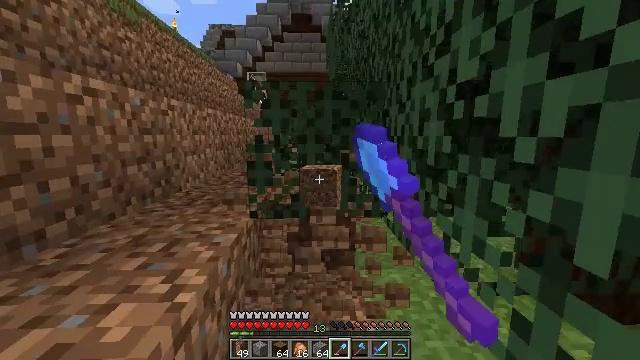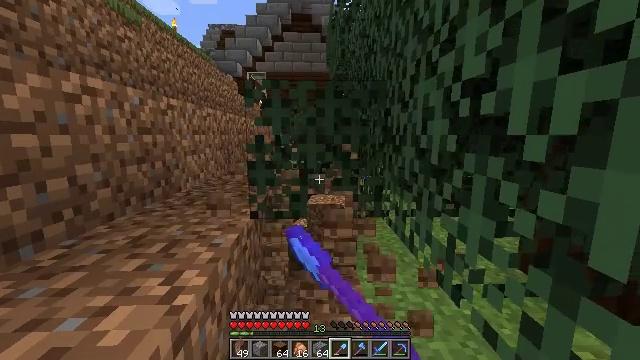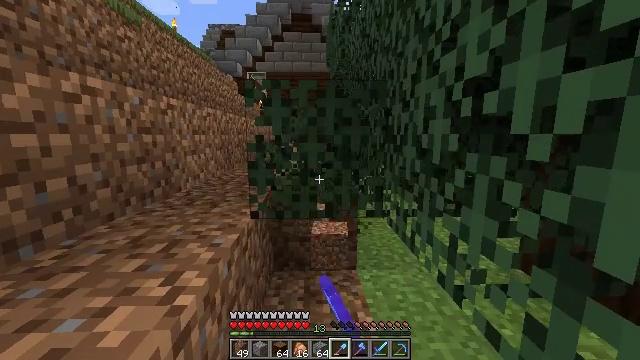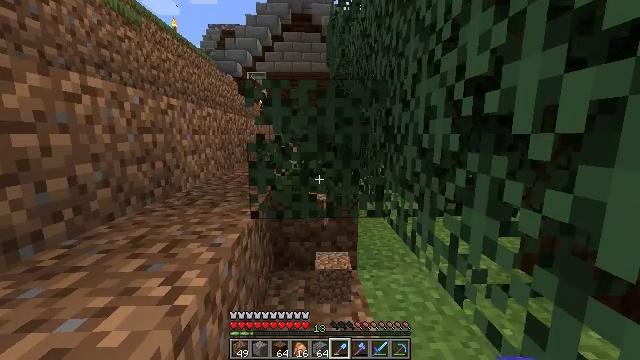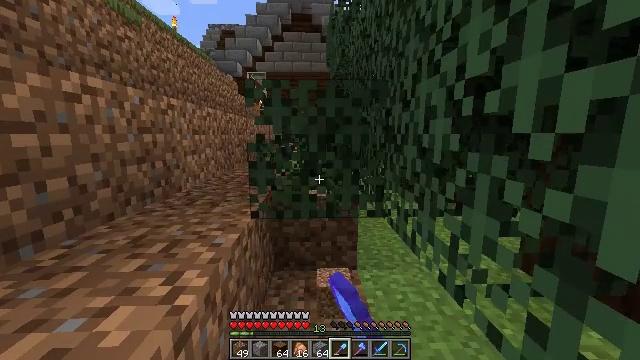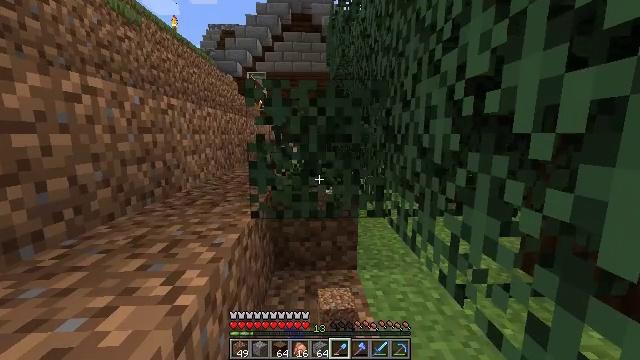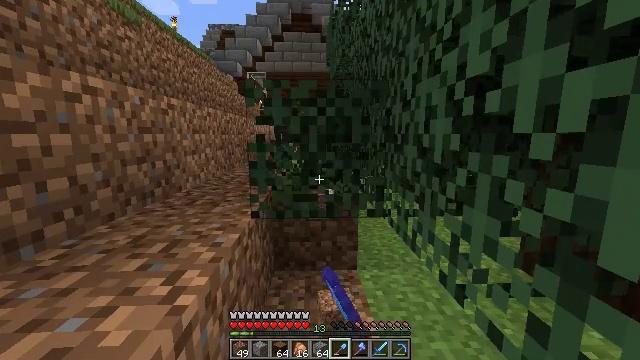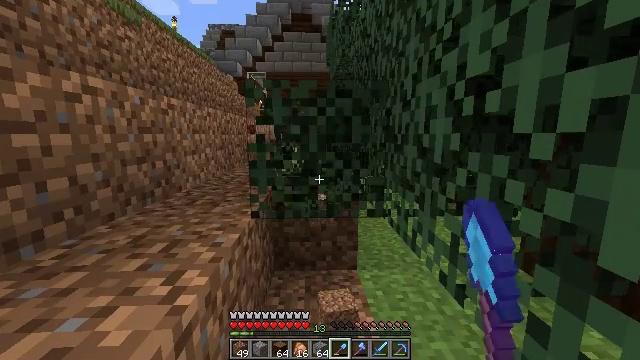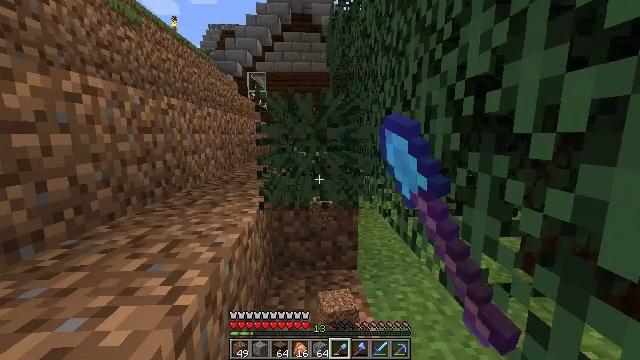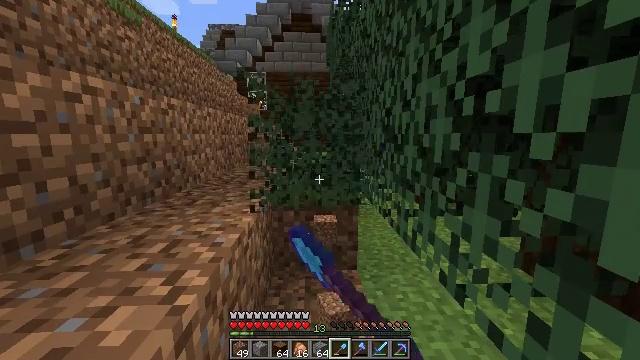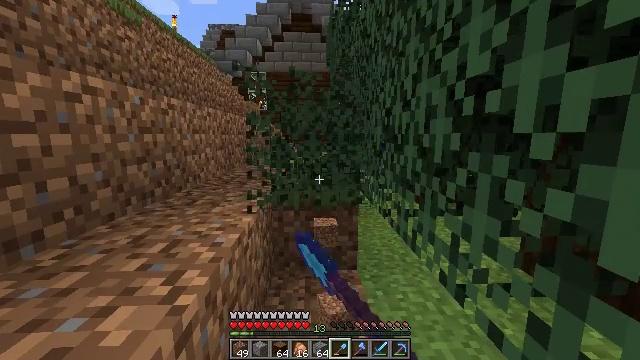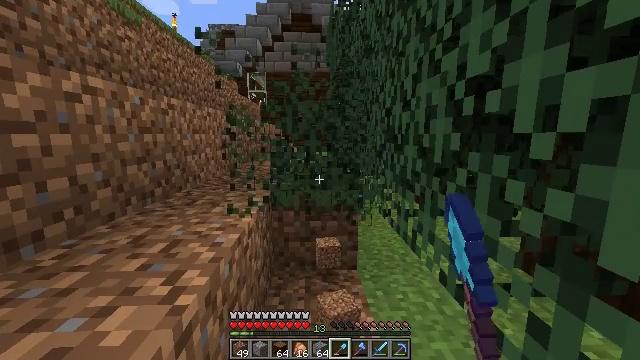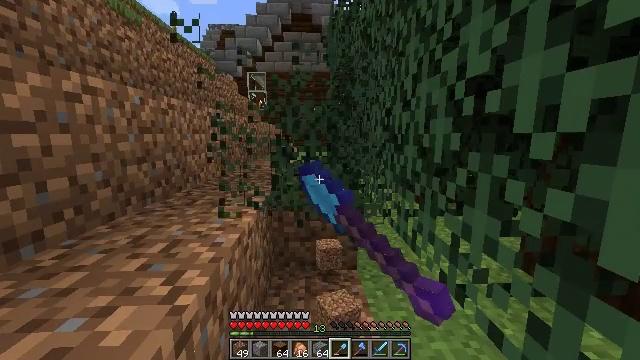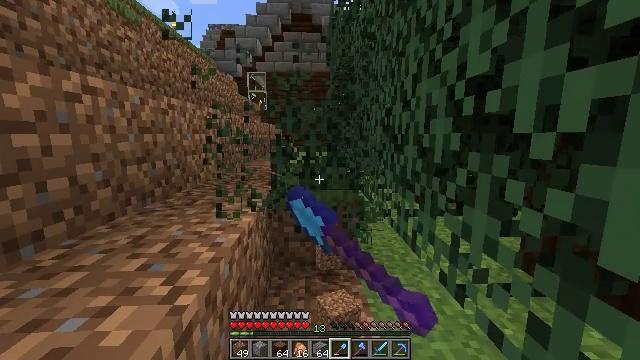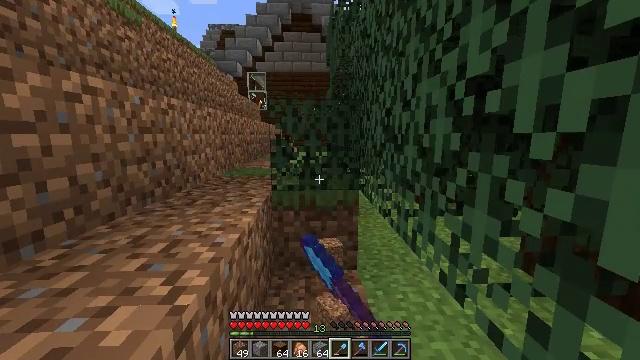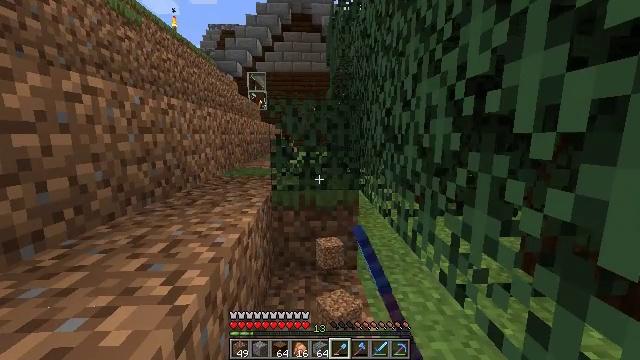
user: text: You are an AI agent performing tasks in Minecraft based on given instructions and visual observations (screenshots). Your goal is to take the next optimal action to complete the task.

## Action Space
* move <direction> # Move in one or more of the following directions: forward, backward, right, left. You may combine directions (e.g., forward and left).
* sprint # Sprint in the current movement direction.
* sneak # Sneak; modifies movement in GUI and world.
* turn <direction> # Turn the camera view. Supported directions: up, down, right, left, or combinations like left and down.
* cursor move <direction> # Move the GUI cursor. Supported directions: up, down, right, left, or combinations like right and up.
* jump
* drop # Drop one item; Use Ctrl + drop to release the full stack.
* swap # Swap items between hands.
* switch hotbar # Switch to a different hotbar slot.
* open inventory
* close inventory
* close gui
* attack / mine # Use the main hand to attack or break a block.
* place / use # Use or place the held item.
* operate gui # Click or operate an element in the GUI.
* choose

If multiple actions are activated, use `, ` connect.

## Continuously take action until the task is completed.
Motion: motion action
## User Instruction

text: Destroy the spruce leaves to get sticks and saplings.
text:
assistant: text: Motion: attack / mine
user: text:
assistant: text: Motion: attack / mine
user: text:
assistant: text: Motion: attack / mine
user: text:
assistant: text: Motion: attack / mine
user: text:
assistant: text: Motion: attack / mine
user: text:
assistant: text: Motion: attack / mine
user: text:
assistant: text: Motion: attack / mine
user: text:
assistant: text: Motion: attack / mine
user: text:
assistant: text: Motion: attack / mine
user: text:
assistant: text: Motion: attack / mine
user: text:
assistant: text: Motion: attack / mine
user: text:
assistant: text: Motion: attack / mine
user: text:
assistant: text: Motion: attack / mine
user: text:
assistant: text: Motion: attack / mine
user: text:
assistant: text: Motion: attack / mine
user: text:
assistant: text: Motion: attack / mine
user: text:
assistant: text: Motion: attack / mine
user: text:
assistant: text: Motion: move forward, attack / mine
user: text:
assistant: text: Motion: move forward, attack / mine
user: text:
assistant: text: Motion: move forward, attack / mine
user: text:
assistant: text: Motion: attack / mine
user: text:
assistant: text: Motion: attack / mine
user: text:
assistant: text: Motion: attack / mine
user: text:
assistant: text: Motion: attack / mine
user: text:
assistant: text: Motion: attack / mine